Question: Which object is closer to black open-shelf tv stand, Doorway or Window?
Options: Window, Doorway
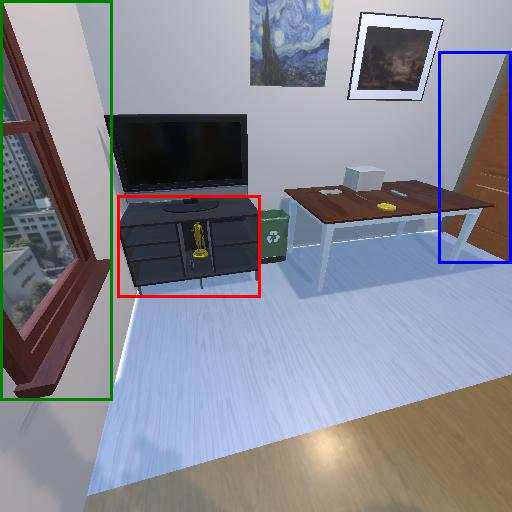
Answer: Window